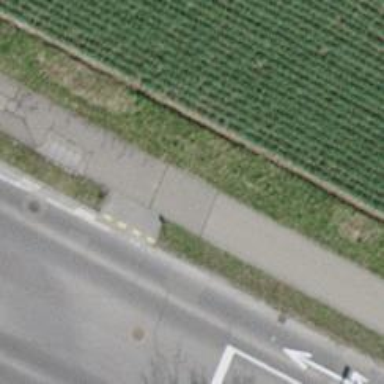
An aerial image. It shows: Asphalt cycleway.